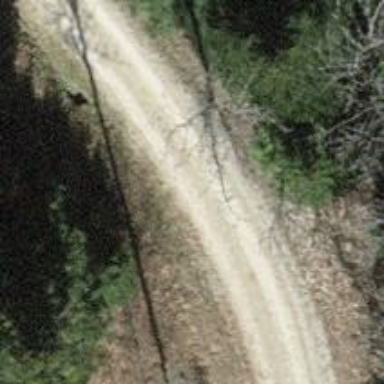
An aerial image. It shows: Gravel track with grade 2 quality.